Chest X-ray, AP view. Patient: 61 years old, sex M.
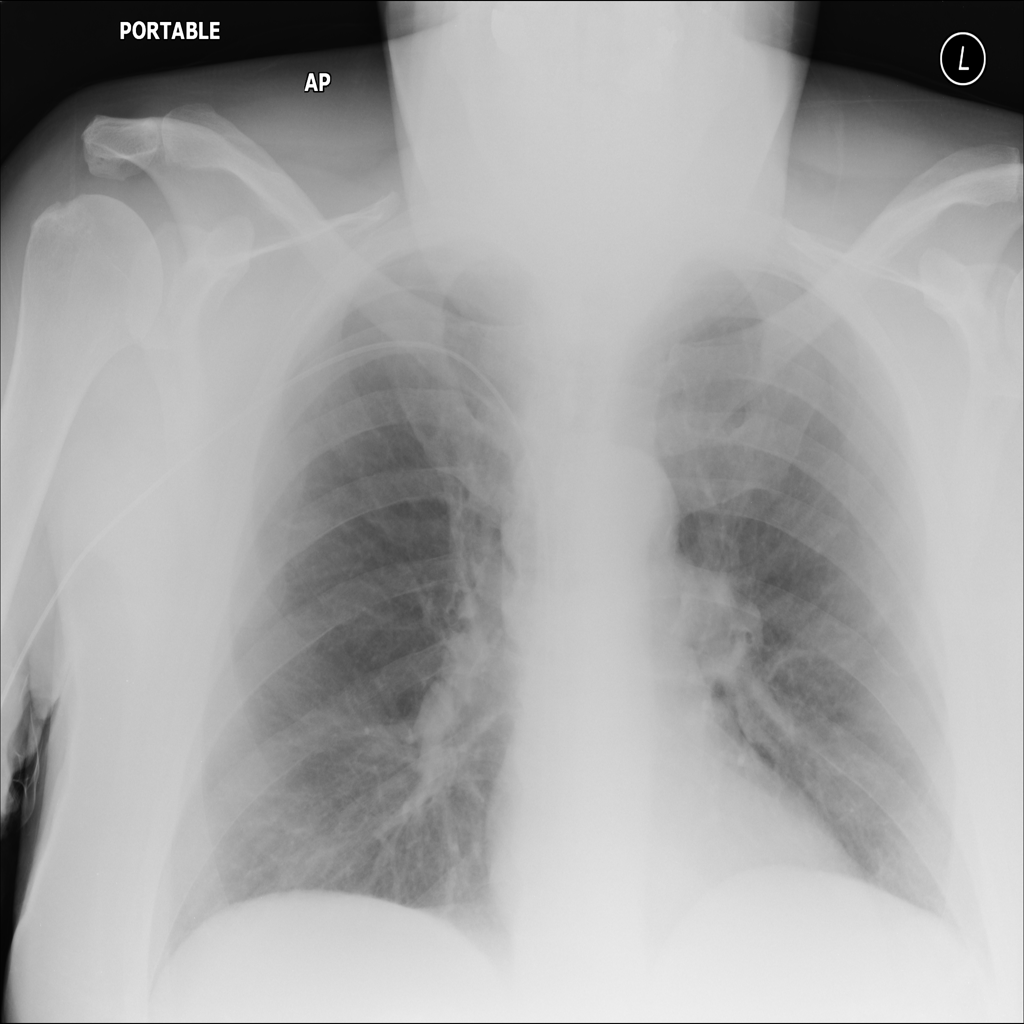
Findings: No Finding